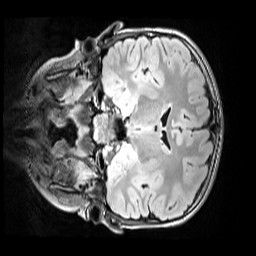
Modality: FLAIR
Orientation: coronal
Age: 9
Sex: male
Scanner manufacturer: siemens
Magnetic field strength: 3 T
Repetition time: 5 s
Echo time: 0.388 s